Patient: sex M, age 74
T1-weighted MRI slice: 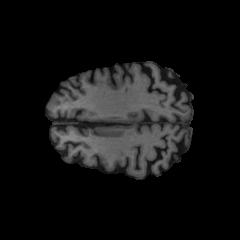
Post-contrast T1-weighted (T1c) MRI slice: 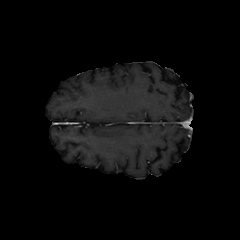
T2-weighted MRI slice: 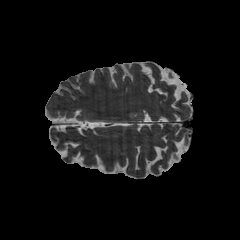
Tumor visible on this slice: no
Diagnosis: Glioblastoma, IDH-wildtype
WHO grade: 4